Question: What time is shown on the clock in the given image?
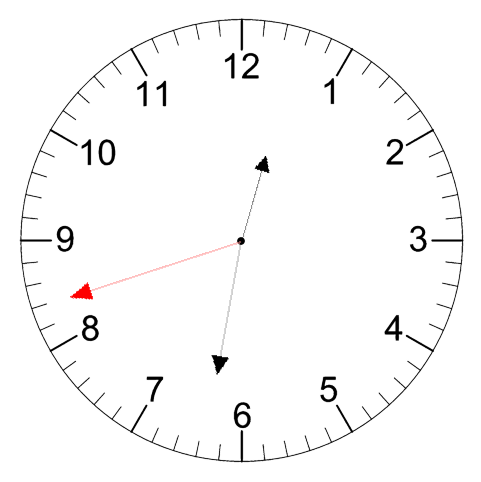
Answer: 12:31:42